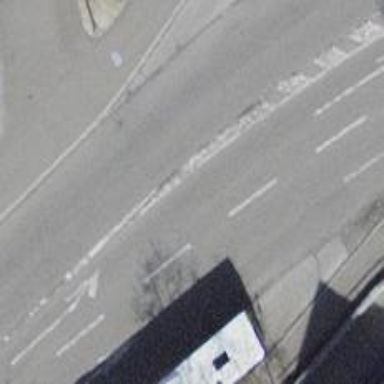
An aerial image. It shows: Bus stop with designated stop position for public transport.